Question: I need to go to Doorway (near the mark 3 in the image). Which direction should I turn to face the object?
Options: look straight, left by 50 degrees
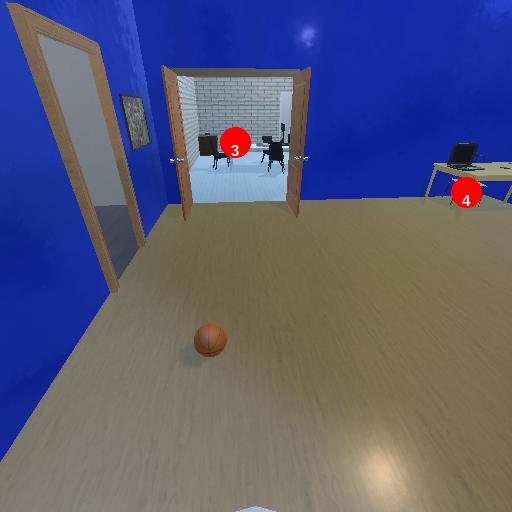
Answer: look straight